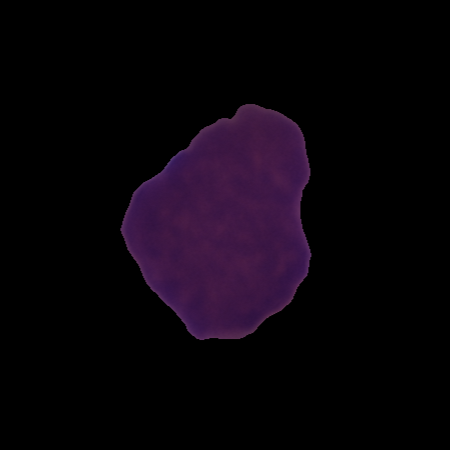
Label: healthy